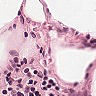
Metastatic tissue present: no